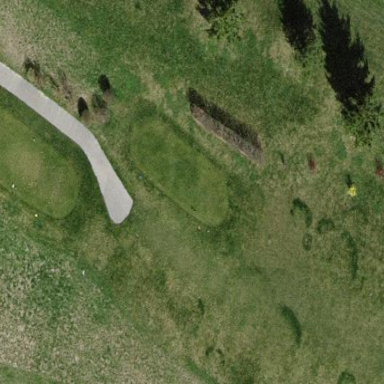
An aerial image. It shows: Golf tee area covered with grass.